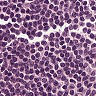
Metastatic tissue present: no